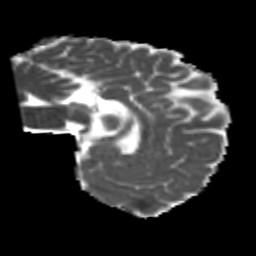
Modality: MD
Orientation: sagittal
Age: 24
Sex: female
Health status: healthy
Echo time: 0.074 s